Interaction volume radius: 10 \u00c5
Interaction volume height: 30 \u00c5
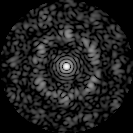
Disorder parameter: 0.714